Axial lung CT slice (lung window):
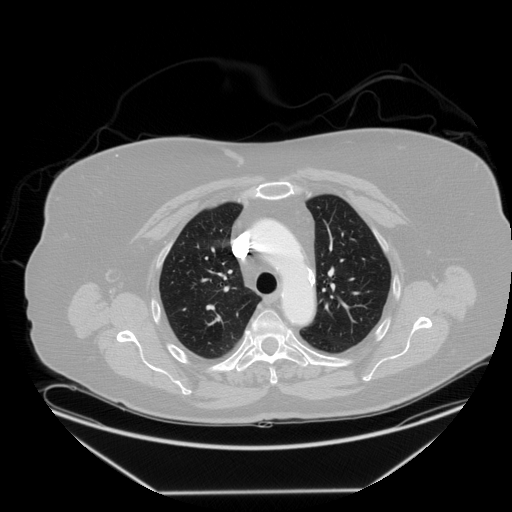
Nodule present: no